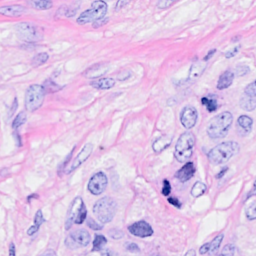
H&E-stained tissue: Breast